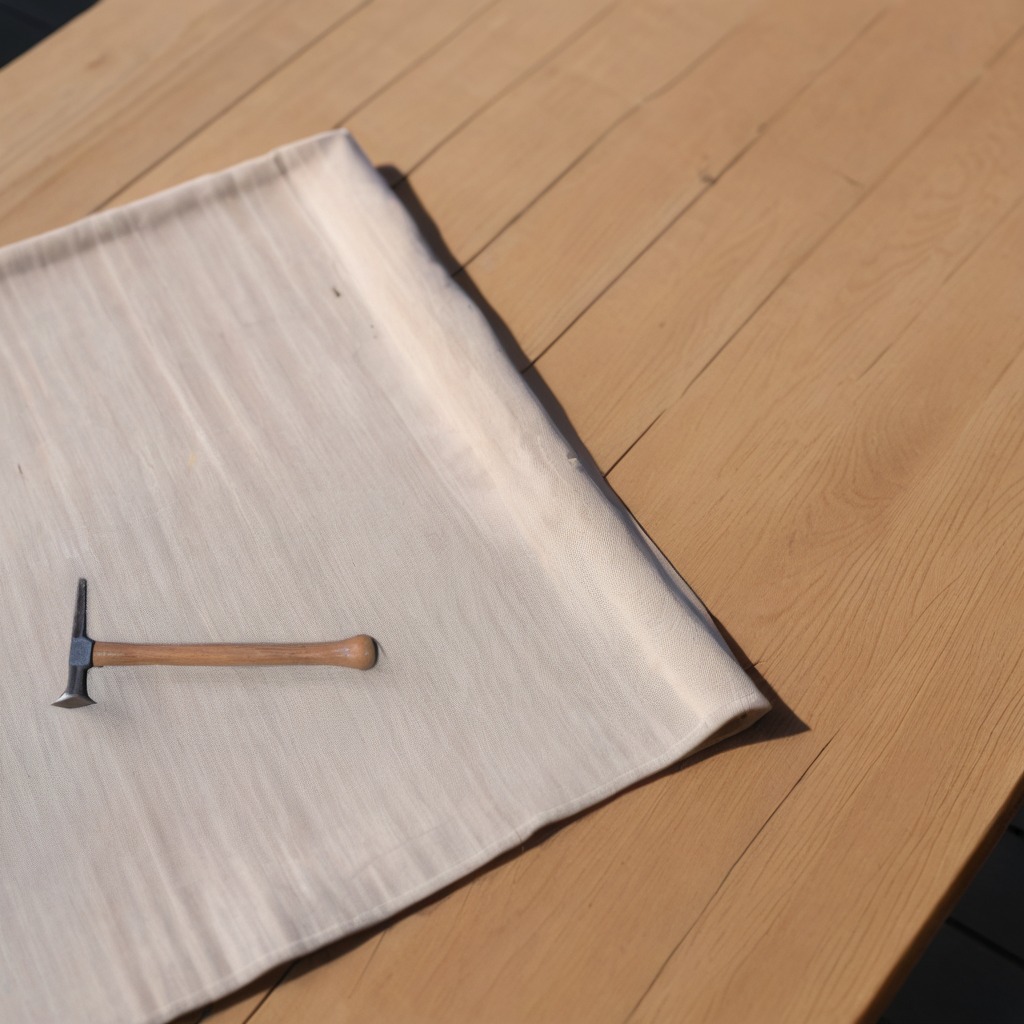
A hammer lying on the wooden table in the outdoor workshop during daytime bright natural light soft shadows worn but beneath the cloth.